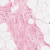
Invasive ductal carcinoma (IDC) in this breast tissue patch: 0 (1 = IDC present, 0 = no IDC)